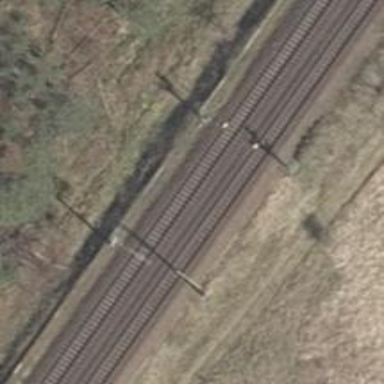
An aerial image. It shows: Light signal at railway crossing.